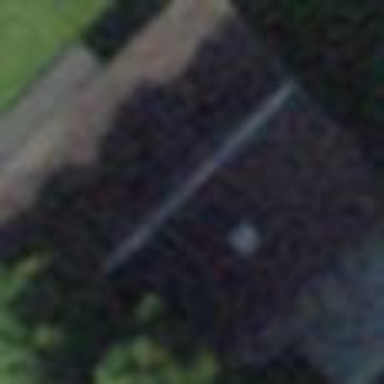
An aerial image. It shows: Cabin is depicted in the image.